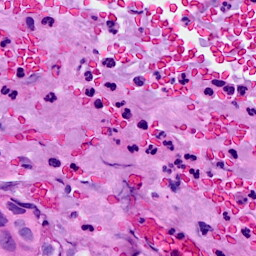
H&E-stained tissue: Breast